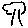
Label: tree